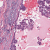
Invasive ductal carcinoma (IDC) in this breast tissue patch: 1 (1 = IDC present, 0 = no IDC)